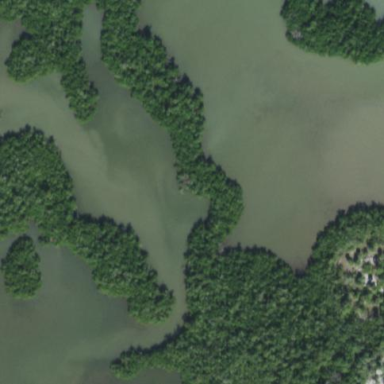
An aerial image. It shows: Mangrove wetland area.